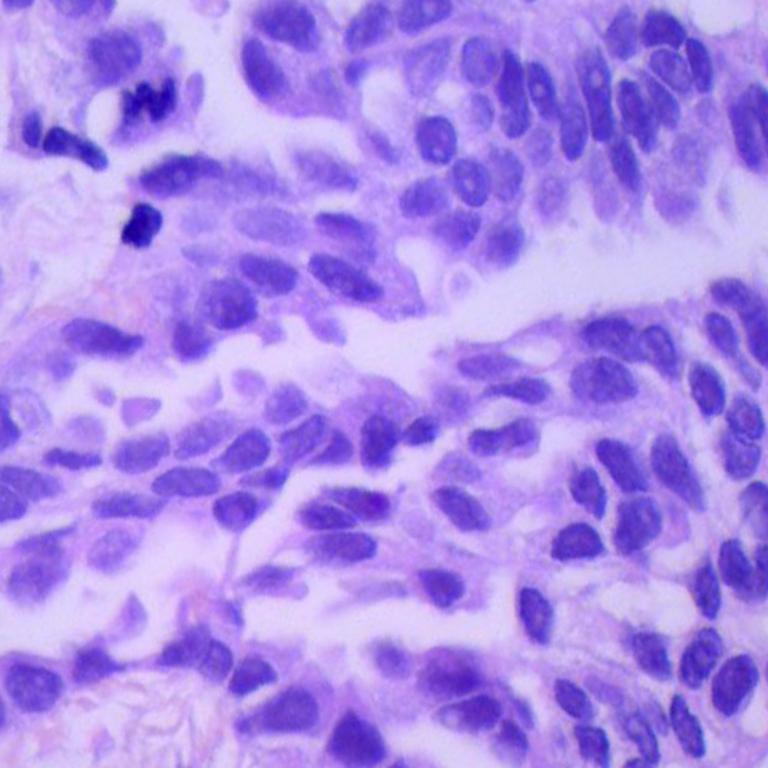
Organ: lung
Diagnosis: adenocarcinomas